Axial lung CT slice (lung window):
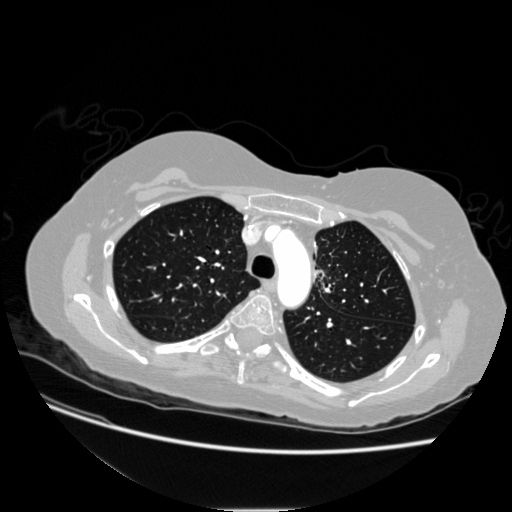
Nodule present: no